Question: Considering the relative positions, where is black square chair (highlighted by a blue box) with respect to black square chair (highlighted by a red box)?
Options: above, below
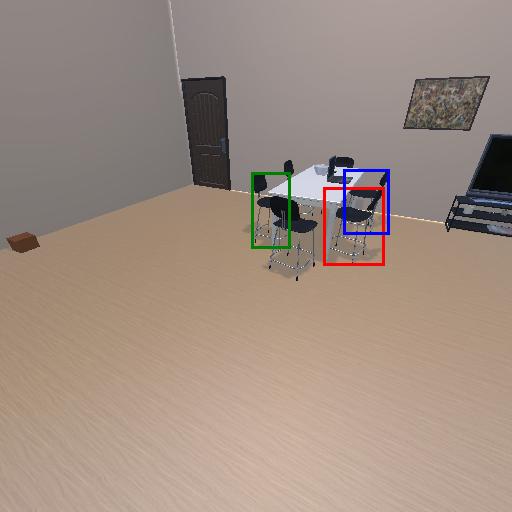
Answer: above